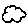
Label: cloud